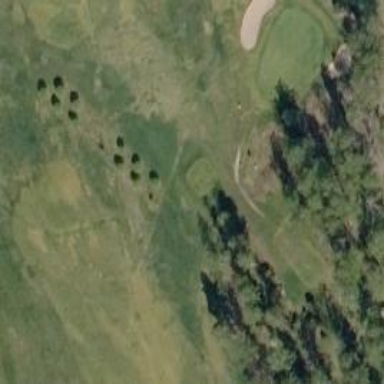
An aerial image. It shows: Pathway for golfing.